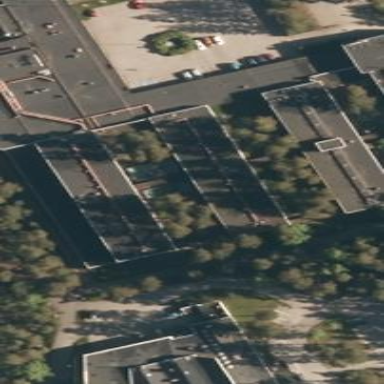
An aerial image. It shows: Hotel building.